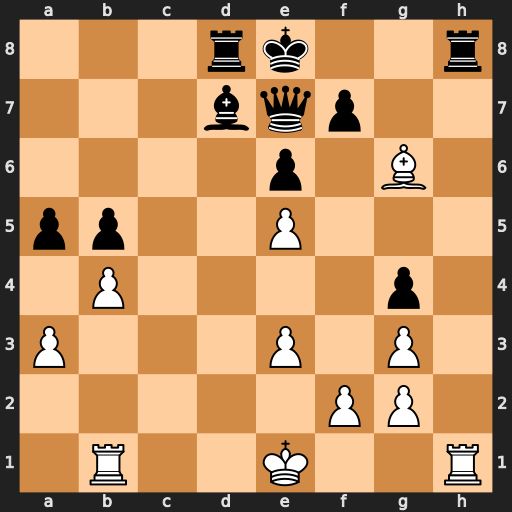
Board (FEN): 3rk2r/3bqp2/4p1B1/pp2P3/1P4p1/P3P1P1/5PP1/1R2K2R
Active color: w
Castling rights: Kk
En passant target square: -
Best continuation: Rxh8+ Qf8 Rxf8+